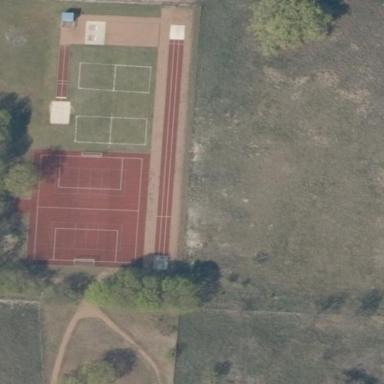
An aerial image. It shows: Sports centre in the leisure land.